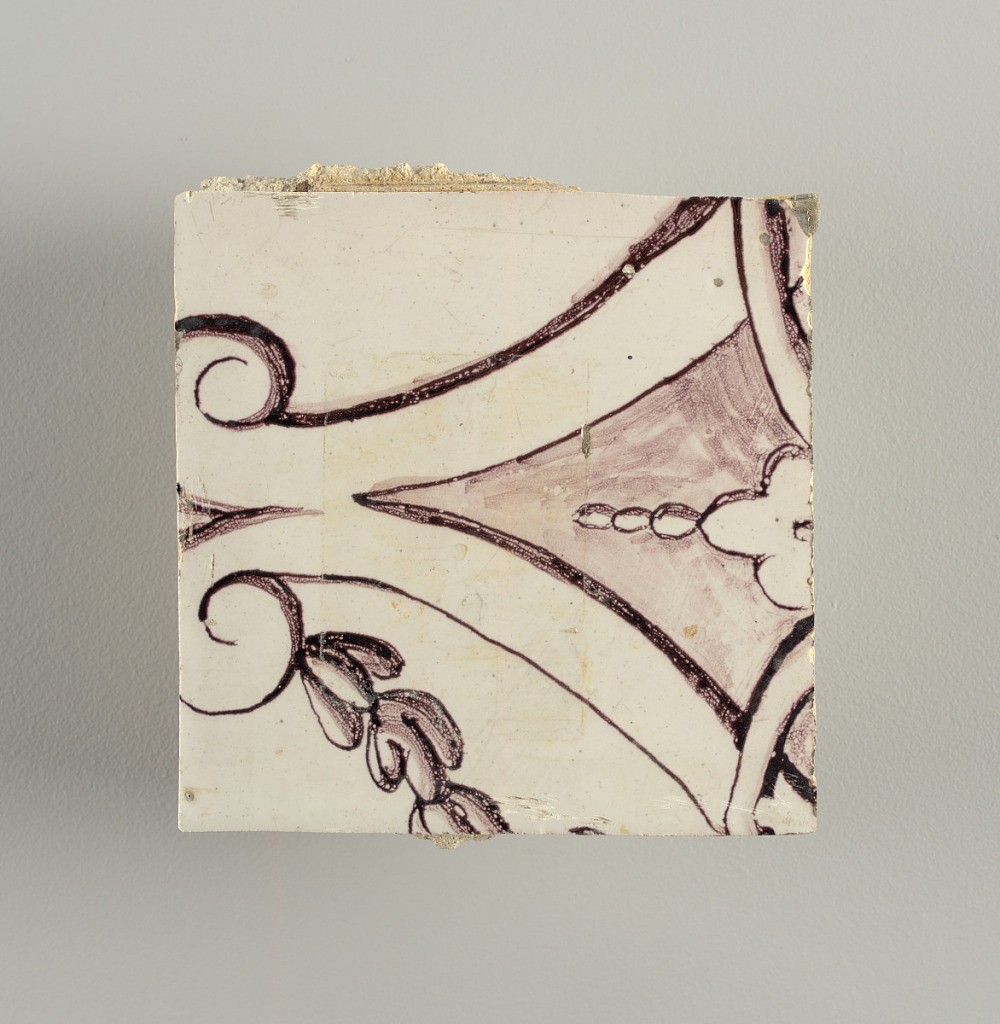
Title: Wall facing
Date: ca. 1725
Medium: tin-glazed earthenware, underglaze
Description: Running design for a frieze or a dado, composed of scrolls of foliage and strapwork, and four repeating motifs--a seated woman in a small upright oval medallion, a putto seated on a rocailled base, and strapwork in axial pattern.  The various panels, A to F, show various repeats of the same design, all being five tiles high and a varying number of tiles wide.